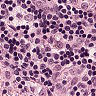
Metastatic tissue present: no